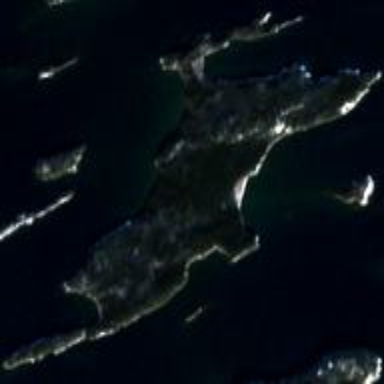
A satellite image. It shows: Island.